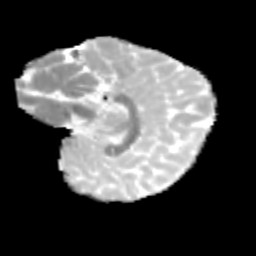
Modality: MD
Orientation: sagittal
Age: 11
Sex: female
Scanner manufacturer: siemens
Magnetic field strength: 3 T
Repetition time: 3.8 s
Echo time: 0.07 s